Field crop: maize
Growth stage: 2
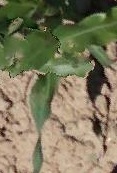
Species: maize